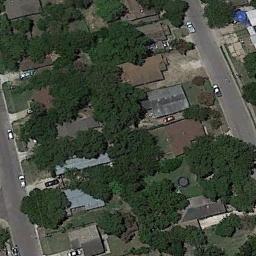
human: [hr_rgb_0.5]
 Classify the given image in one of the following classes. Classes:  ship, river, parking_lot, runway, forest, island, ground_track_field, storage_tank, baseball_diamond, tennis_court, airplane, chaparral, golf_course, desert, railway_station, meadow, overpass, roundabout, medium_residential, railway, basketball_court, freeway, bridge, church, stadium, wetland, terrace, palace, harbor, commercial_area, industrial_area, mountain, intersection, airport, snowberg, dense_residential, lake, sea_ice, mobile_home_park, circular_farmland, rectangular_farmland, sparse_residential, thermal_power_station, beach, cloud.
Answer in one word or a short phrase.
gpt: medium_residential